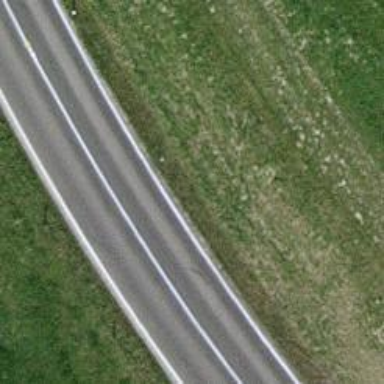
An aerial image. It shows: Primary road with asphalt surface.